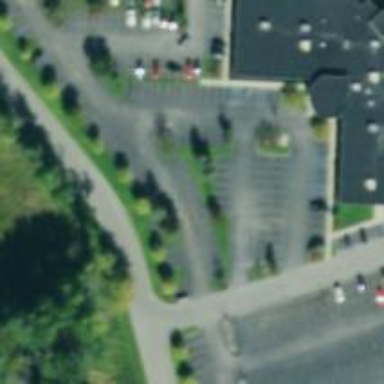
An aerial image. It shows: Office building.